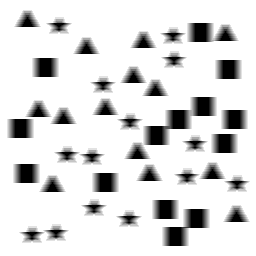
Squares: 14
Triangles: 14
Stars: 14
Total shapes: 42